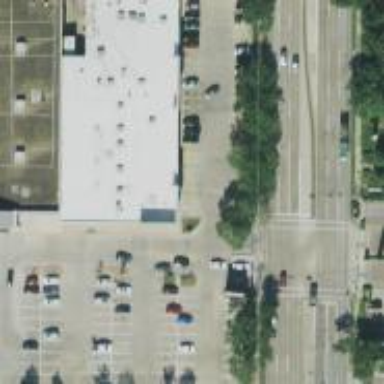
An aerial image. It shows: Parking space is available.